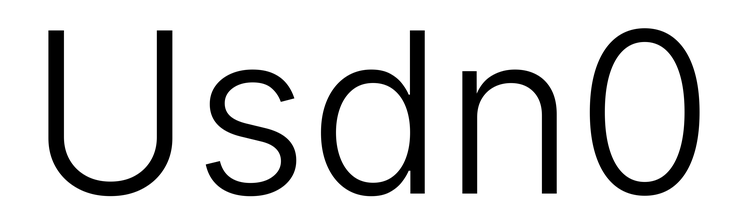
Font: Inter_Light